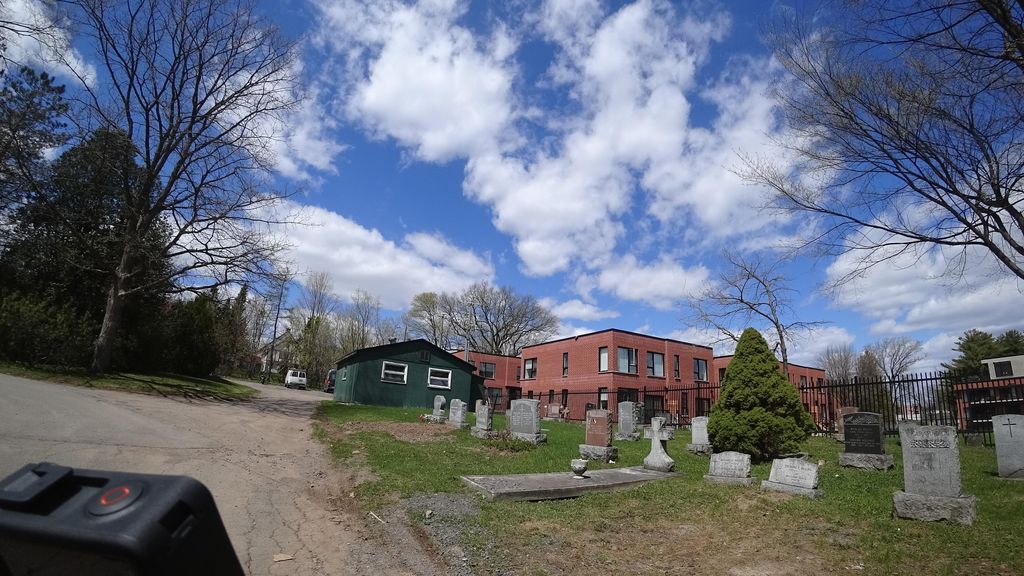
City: quebec_city